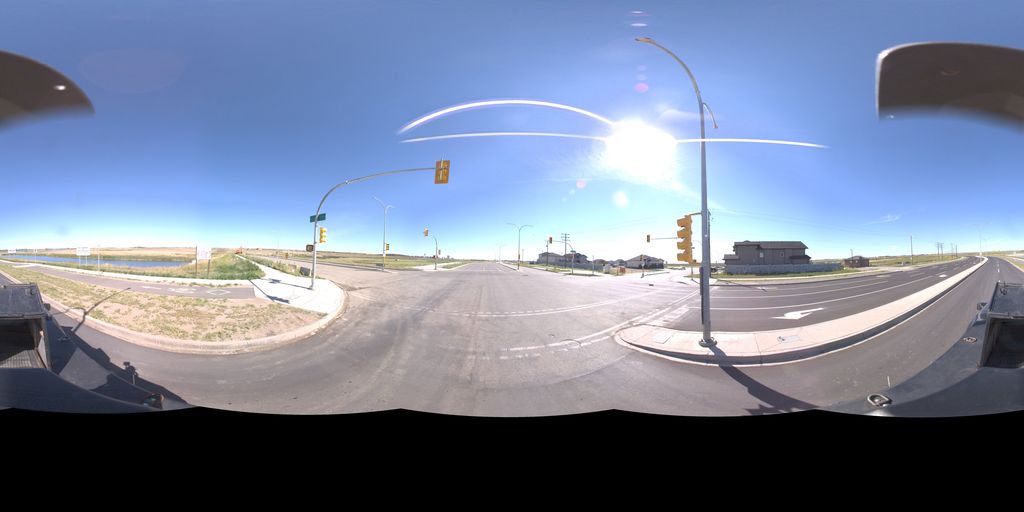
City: saskatoon